Question: I am receiving "Object reference not set to an instance of an object." when I am trying to add access token from fb to the httpcurrent.session object.
I have the value in the var accessToken and when I am trying to put it in the session I am getting the error.
Please refer to the image:

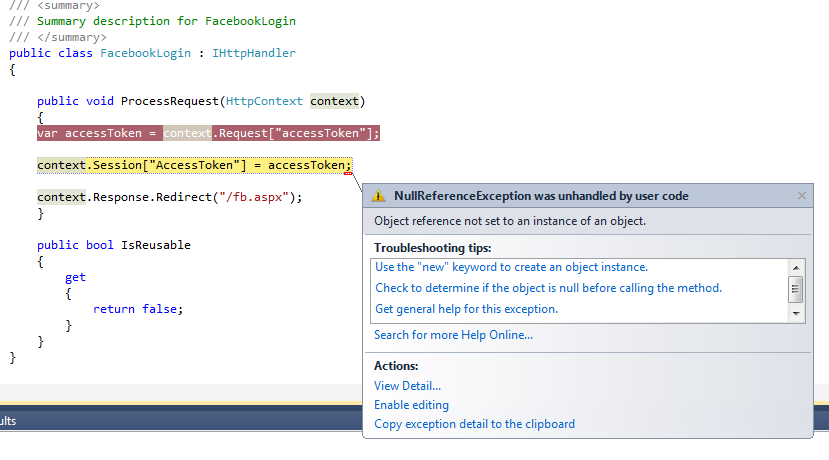
Answer: You need to enable session state in an HttpHandler, so you have to implement
'''
System.Web.SessionState.IRequiresSessionState
'''
Change to the following:
'''
public class FacebookLogin : IHttpHandler, System.Web.SessionState.IRequiresSessionState
'''